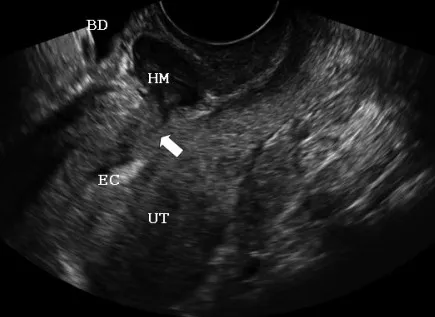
Two-dimensional transvaginal uterine (UT) ultrasound on longitudinal plane showing the communication (arrow) of the hematoma (HM) with the endometrial cavity (EC).
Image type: radiology (ultrasound)